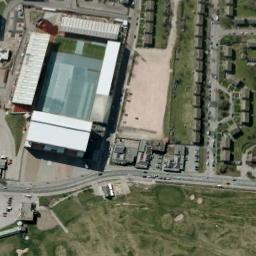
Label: stadium